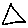
Label: triangle